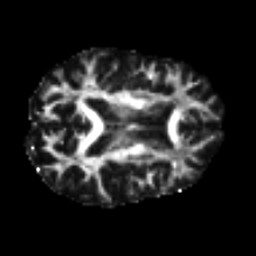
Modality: FA
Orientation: axial
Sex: male
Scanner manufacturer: ge
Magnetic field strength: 3 T
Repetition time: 7 s
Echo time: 0.0804 s